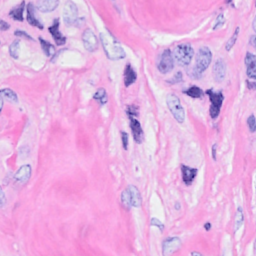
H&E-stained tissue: Breast